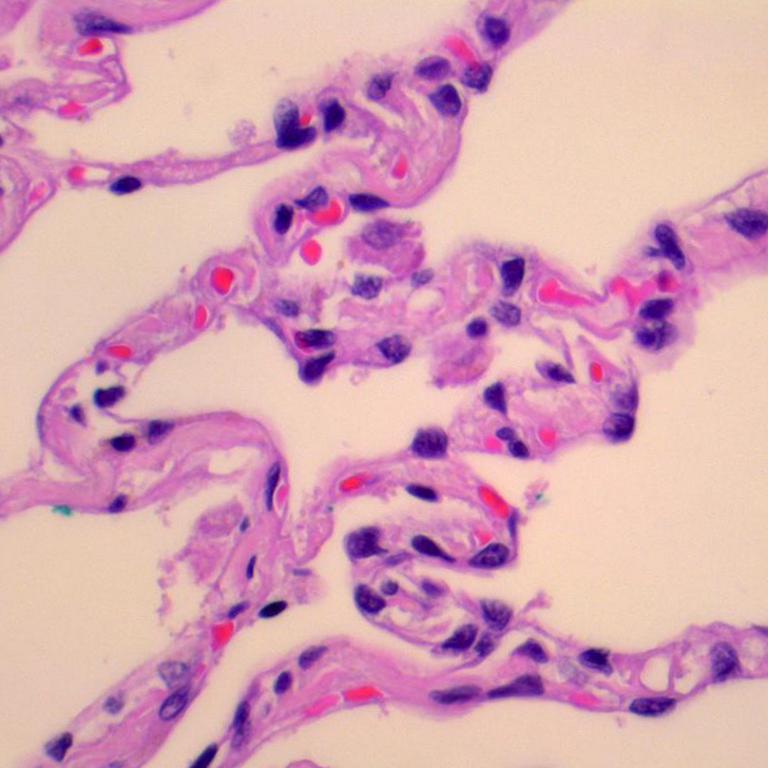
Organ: lung
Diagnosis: benign